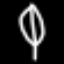
Label: leaf